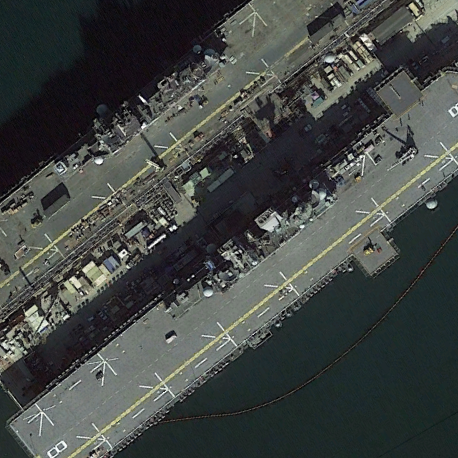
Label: Wasp-class_assault_ship